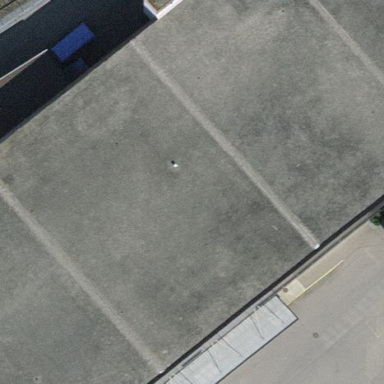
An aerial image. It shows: Industrial building.